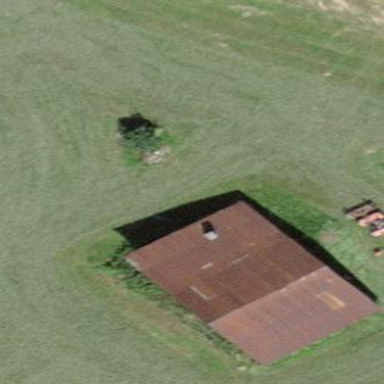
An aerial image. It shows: Barn.